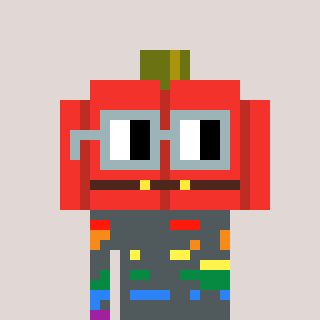
a pixel art character with square dark gray glasses, a pumpkin-shaped head and a grayscale-colored body on a warm background